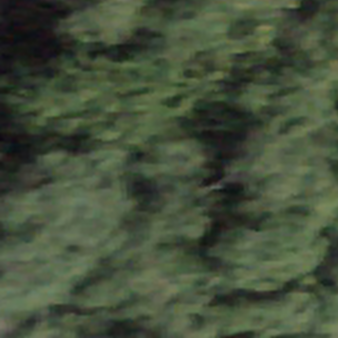
Label: other